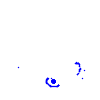
Particle: electron